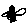
Label: bird